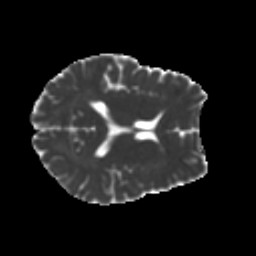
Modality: MD
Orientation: axial
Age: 22
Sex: male
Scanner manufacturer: ge
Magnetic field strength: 3 T
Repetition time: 7.8 s
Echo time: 0.0606 s